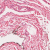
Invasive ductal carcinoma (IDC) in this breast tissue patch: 0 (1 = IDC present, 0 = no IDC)